Question: I want the string from 'A_CONSTANT' to be part of the comments of 'ClassB':
'''
package my.stuff;
public class ClassA {
/** Shows the string just fine: {@value} */
public static final String A_CONSTANT = "show this in comments";
}
'''
---
'''
package my.stuff;
/**
* Does not give me the string: {@value my.stuff.ClassA#A_CONSTANT}
* Neither does this: {@value ClassA#A_CONSTANT}
*
* @see my.stuff.ClassA#A_CONSTANT
*/
public class ClassB {
}
'''
The '{@value}' in 'ClassA' shows me the string content when hovering over the constant's name; that's fine.
Also the '@see' tag does its job in 'ClassB' by linking to 'A_CONSTANT'.
Yet the two '{@value ...}' attempts in 'ClassB' fail: I see the literal '{@value ...}' part and not the contents of 'A_CONSTANT' when hovering over 'ClassB'.
The <URL> tells me to use the following notation which I think I did: '{@value package.class#field}'.
The answer to <URL> also advises to use the above notation.
<URL> is basically the same question as mine but was not answered.
How can I show the string contents of the constant in the comments of the other class?
I'm using Eclipse Juno on Windows 7 x86.
Thanks in advance.
When running javadoc.exe on my project '{@value my.stuff.ClassA#A_CONSTANT}' resolves to the correct string.
This is why I have changed the question a bit:
Why doesn't Eclipse display the constant's string on mouseover while javadoc.exe has no problem with it?

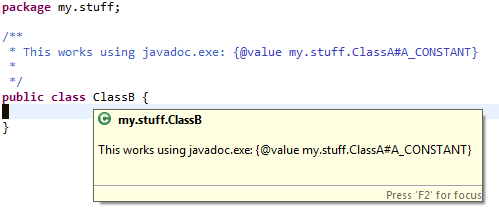
Answer: This would appear to be a bug in Eclipse. Modifying the example slightly from <URL>:
'''
public class TestClass {
/**
* The value of this constant is {@value}.
*/
// In Eclipse this shows: The value of this constant is "<script>".
public static final String SCRIPT_START = "<script>";
/**
* Evaluates the script starting with {@value TestClass#SCRIPT_START}.
*/
// In Eclipse this shows: Evaluates the script starting with {@value TestClass#SCRIPT_START}.
public void test1() {
/**
* Evaluates the script starting with {@value #SCRIPT_START}.
*/
// In Eclipse this shows: Evaluates the script starting with "<script>".
public void test2() {
}
}
'''
A <URL> has been created with eclipse for this.